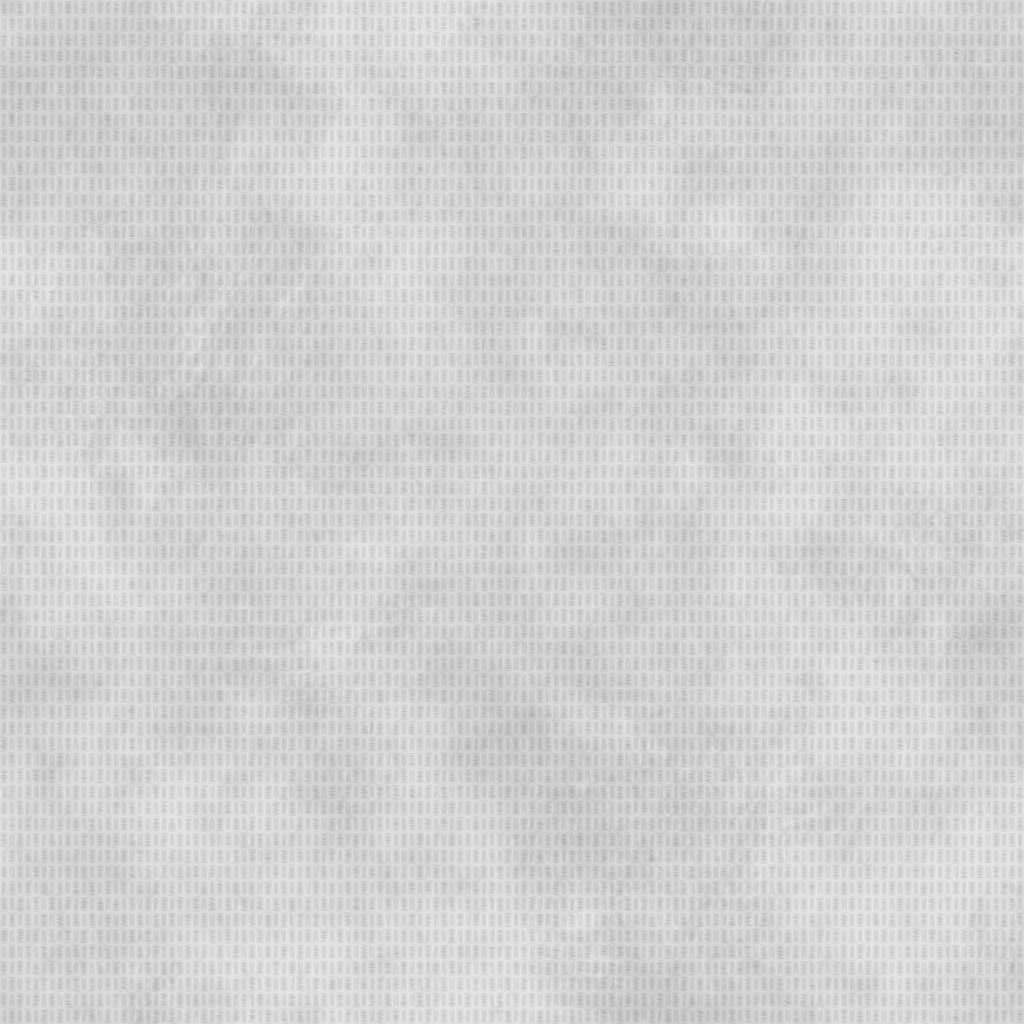
Texture map type: Roughness